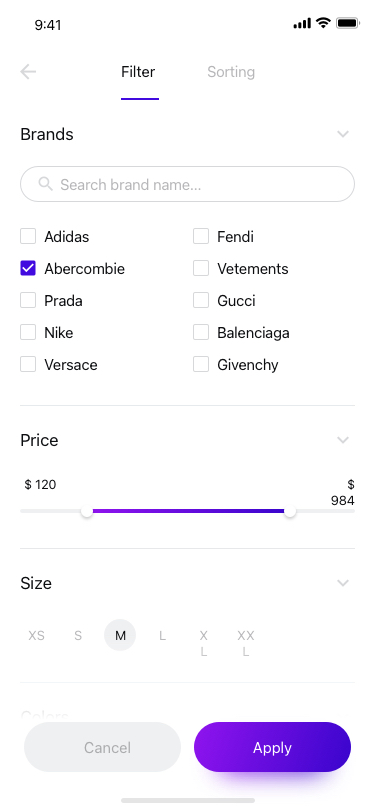
Text in this UI design:
Colors
XS
S
M
L
XL
XXL
Size
$ 120
$ 984
Price
Adidas
Fendi
Abercombie
Vetements
Prada
Gucci
Nike
Balenciaga
Versace
Givenchy
Search brand name…
Brands
Cancel
Apply
Filter
Sorting